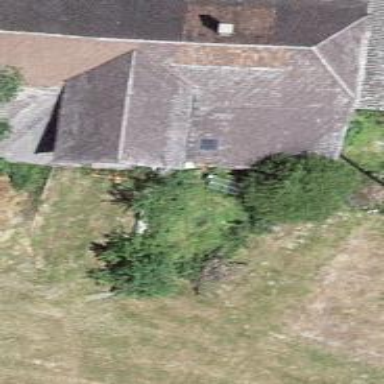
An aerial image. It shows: Farm building.